Interaction volume radius: 5 \u00c5
Interaction volume height: 30 \u00c5
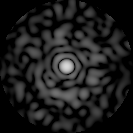
Disorder parameter: 0.825